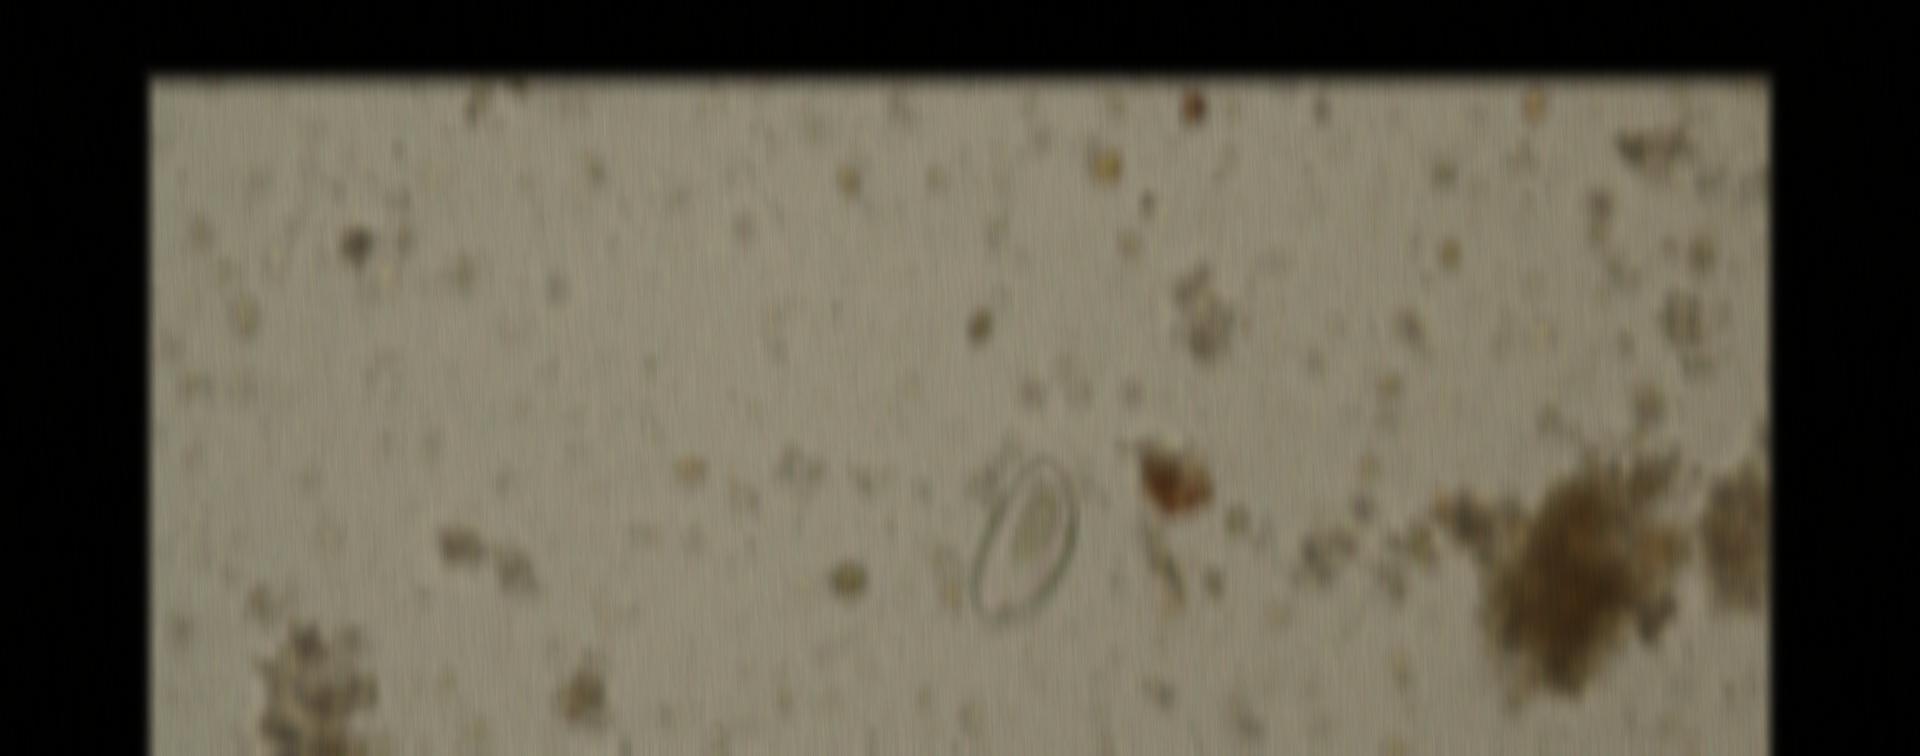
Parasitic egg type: Enterobius vermicularis